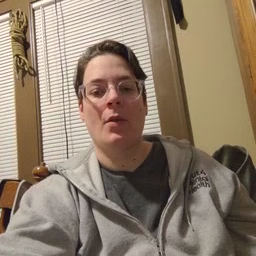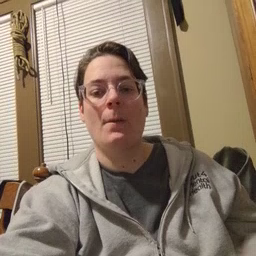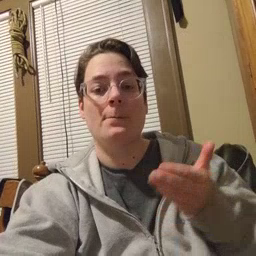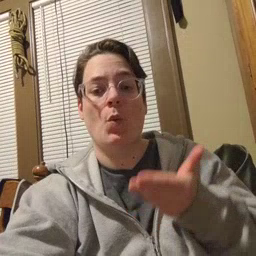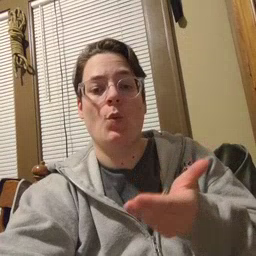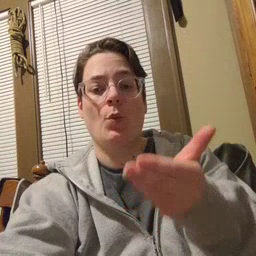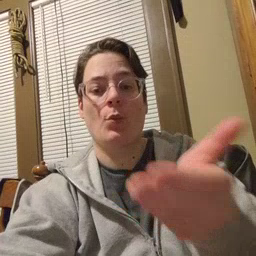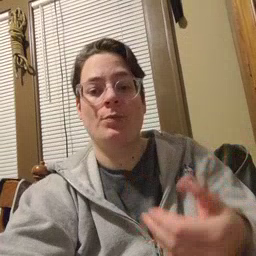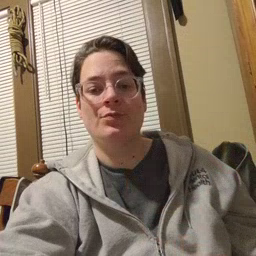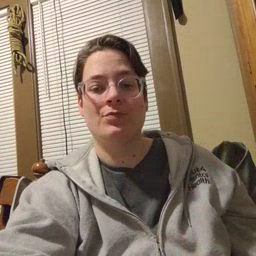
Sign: boat